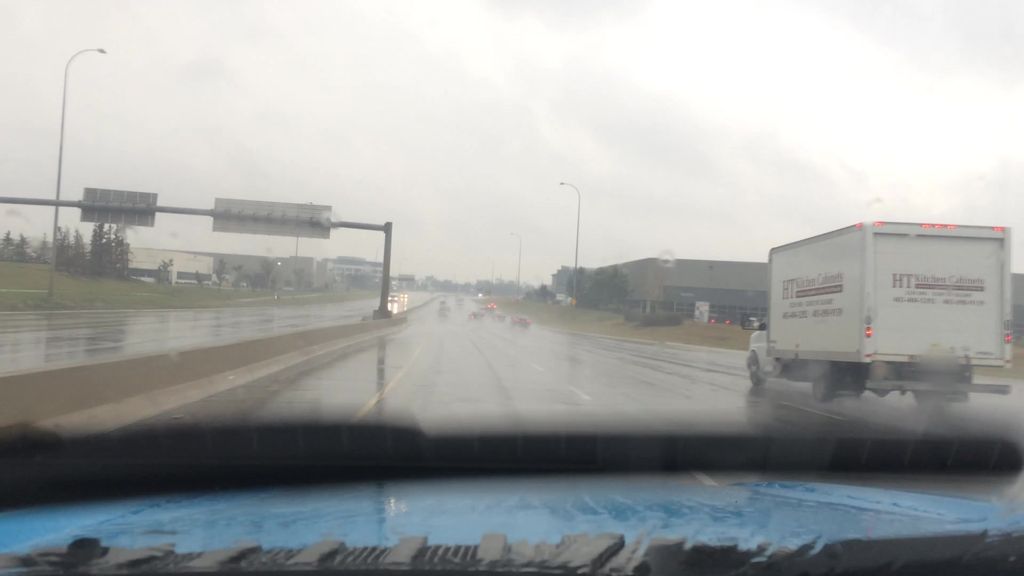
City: calgary